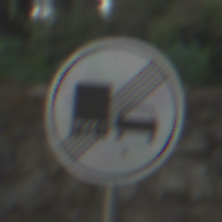
Verkehrszeichen: EndeUeberholverbotKraftfahrzeuge
Umgebung: Outdoor, Urban
Tageszeit: MorningAfternoon
Wetter: PartlyCloudy
Licht: Natural
Jahreszeit: NotSpecified
Kontrast: LowContrast